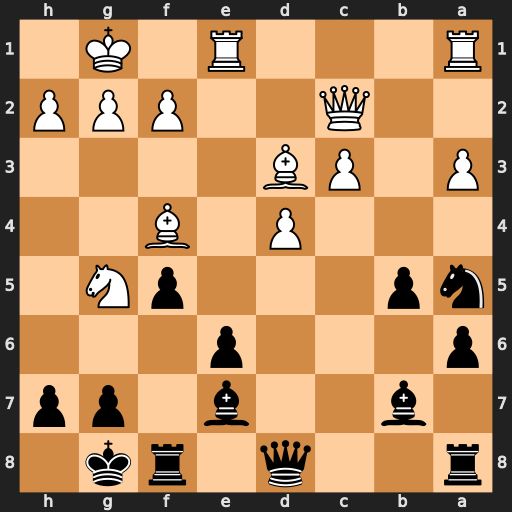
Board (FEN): r2q1rk1/1b2b1pp/p3p3/np3pN1/3P1B2/P1PB4/2Q2PPP/R3R1K1
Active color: b
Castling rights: -
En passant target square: -
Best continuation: Bxg5 Bxg5 Qxg5